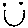
Label: smiley face